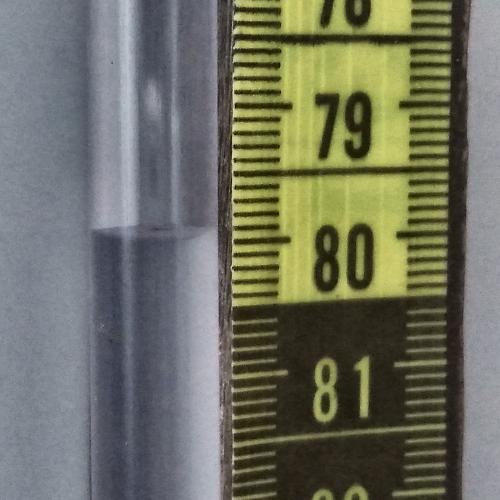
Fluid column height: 79.9 cm